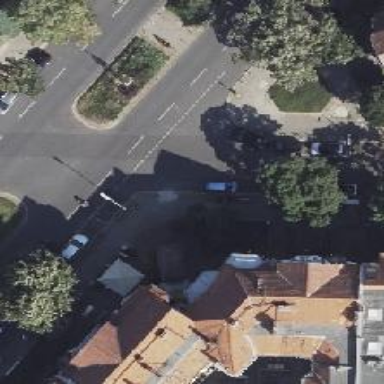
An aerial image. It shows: Asphalt footway with unmarked crossing.